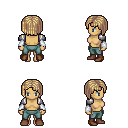
a pixel art fantasy rpg character, female body template, human, tanned skin, steel arm armor, teal pants, white blonde pageboy hairstyle, white cloth bracers, brown shoes, four views (front, back, left, right), 2x2 character sprite sheet, small pixel art, hard edges, no anti-aliasing